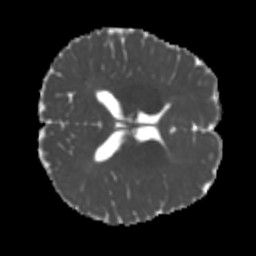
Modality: MD
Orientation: axial
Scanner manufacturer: siemens
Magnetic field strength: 3 T
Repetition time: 4 s
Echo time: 0.0594 s